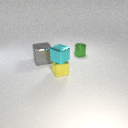
large gray metal cube to the left of small yellow metal cube